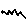
Label: zigzag